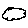
Label: cloud